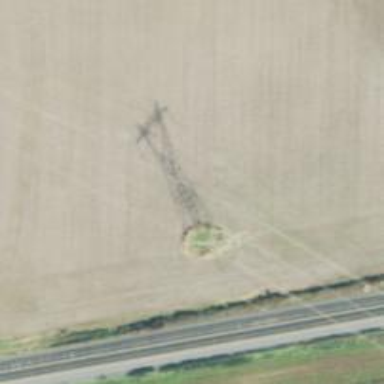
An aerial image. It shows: Lattice structure tower used for power transmission.